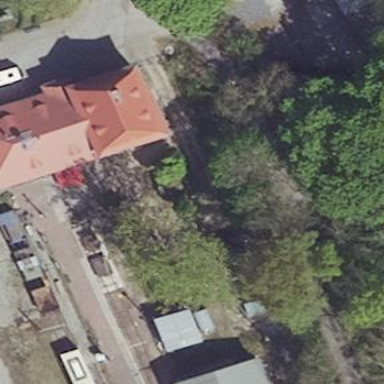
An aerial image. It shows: Historical railway station building.